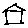
Label: house